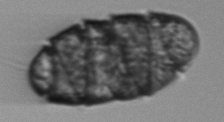
Label: Margalefidinium